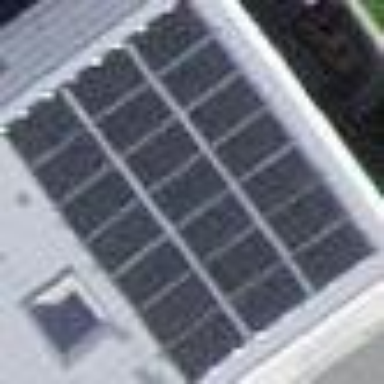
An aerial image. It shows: Solar power generator using photovoltaic panels.